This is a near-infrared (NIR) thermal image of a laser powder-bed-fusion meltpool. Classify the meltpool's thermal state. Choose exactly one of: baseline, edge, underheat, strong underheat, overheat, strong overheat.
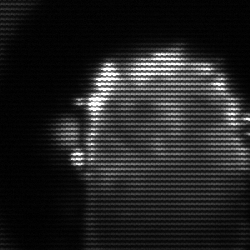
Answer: baseline